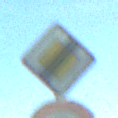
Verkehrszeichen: EndeVorfahrtsstrasse
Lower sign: Geschwindigkeit50
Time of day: Midday
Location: Outdoor (Special)
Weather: PartlyCloudy
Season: NotSpecified
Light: Natural